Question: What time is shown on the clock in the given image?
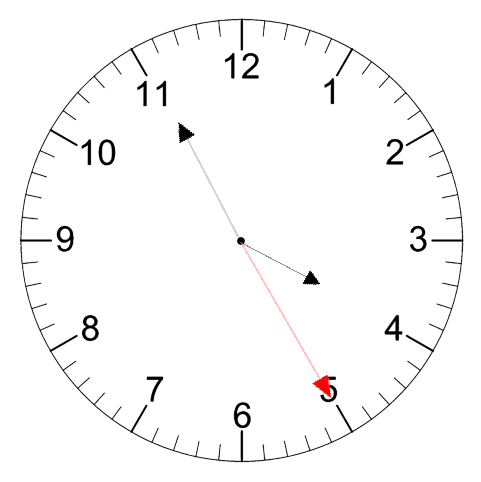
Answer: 03:55:25